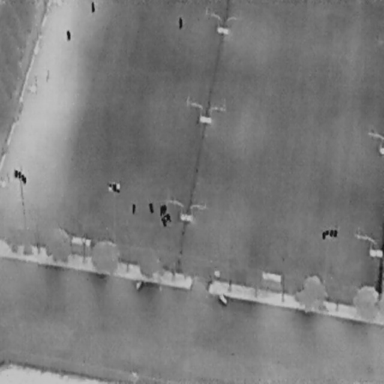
There are nine People in the infrared image.